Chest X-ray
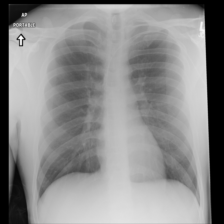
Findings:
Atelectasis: negative
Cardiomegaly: negative
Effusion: negative
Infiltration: negative
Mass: negative
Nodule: negative
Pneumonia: negative
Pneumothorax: negative
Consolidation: negative
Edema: negative
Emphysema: negative
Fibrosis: negative
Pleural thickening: negative
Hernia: negative